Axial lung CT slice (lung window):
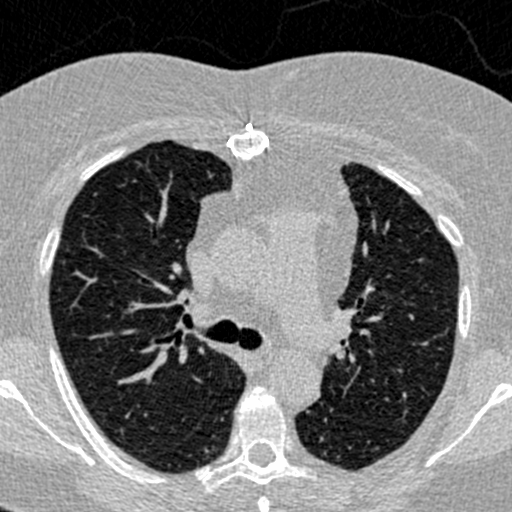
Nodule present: no